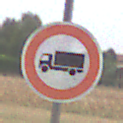
Verkehrszeichen: VerbotFuerKraftfahrzeugeUeberDreiKommaFuenfTonnen
Umgebung: Outdoor, Suburban
Tageszeit: Midday
Wetter: Overcast
Licht: Natural
Jahreszeit: NotSpecified
Kontrast: LowContrast